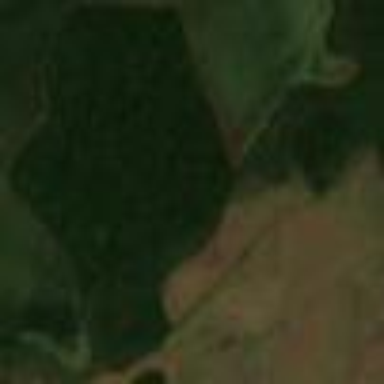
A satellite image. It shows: Virgin woodland with mix of broadleaved trees.